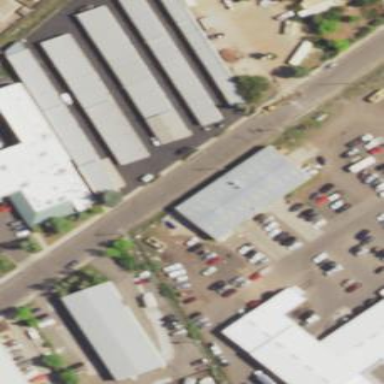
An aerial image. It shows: Warehouse building.